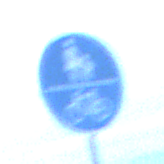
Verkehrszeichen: GemeinsamerGehUndRadweg
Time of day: Dawn
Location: Outdoor (Urban)
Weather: PartlyCloudy
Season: NotSpecified
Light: Natural